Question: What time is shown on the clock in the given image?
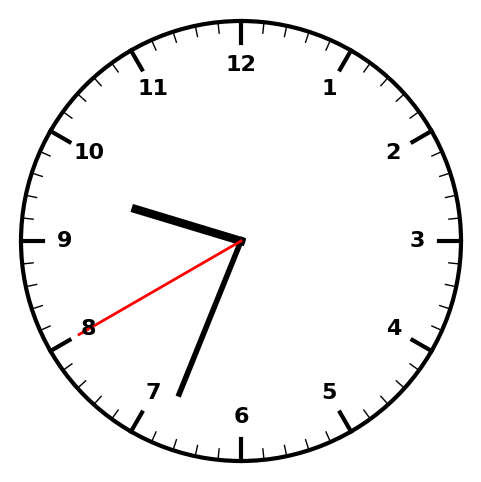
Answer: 09:33:40